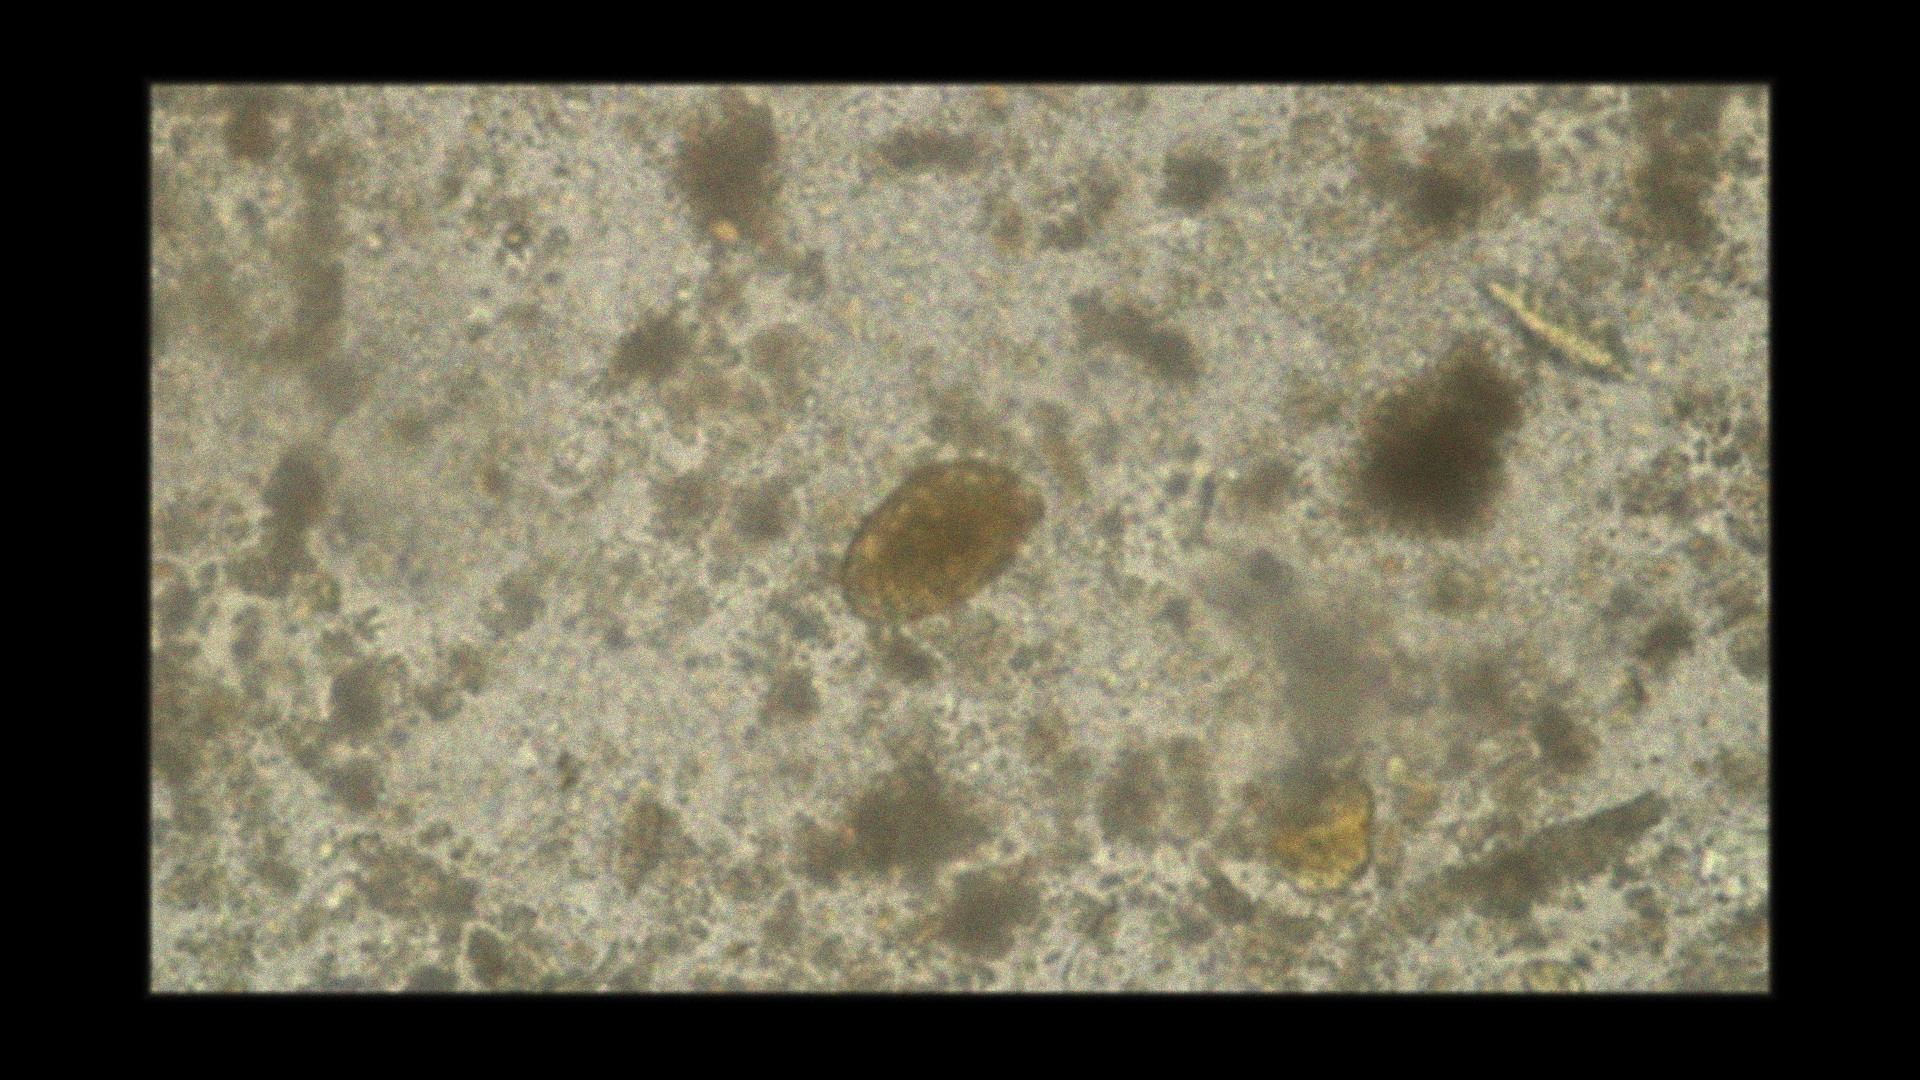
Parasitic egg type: Paragonimus spp